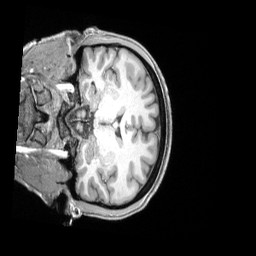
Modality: T1w
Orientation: coronal
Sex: female
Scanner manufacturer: siemens
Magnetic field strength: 3 T
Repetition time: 2.4 s
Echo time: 0.00222 s